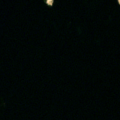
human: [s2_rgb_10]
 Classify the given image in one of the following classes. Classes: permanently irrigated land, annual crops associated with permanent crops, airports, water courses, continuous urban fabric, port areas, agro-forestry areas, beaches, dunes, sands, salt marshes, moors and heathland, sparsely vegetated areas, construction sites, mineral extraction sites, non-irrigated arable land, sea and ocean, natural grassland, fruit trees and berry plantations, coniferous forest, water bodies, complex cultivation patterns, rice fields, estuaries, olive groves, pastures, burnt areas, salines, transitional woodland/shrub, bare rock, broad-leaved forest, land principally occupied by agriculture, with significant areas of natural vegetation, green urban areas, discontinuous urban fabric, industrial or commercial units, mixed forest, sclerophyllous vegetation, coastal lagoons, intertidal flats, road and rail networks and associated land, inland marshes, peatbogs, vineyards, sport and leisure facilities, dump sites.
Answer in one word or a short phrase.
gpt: sea and ocean